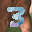
Label: 3